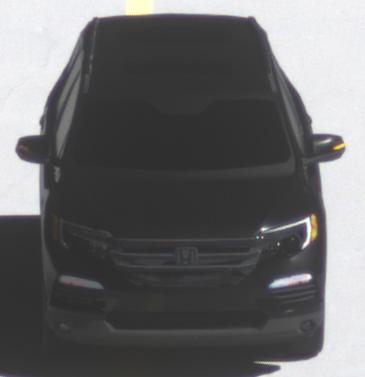
Make: Honda
Model: Pilot
Detailed model: 3
Model produced from: 2015
Model produced until: 2022
Doors: 5
Color: black
Road condition: dry road
Daytime: midday
Contrast: high contrast